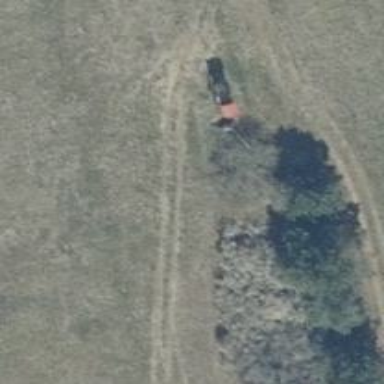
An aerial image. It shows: Hunting stand.